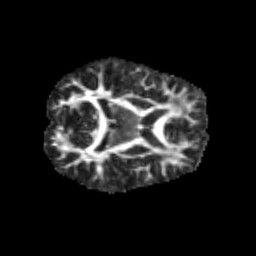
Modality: FA
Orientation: axial
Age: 10
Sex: female
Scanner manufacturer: siemens
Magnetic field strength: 3 T
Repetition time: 3.8 s
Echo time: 0.07 s